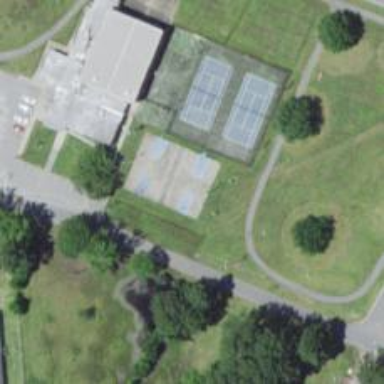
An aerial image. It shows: Basketball court on pitch.